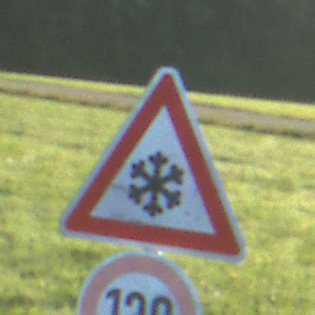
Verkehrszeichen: SchneeOderEisglaette
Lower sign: Geschwindigkeit130
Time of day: MorningAfternoon
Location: Outdoor (Nature)
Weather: Clear
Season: NotSpecified
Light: Natural